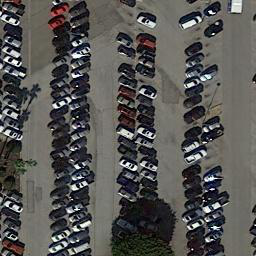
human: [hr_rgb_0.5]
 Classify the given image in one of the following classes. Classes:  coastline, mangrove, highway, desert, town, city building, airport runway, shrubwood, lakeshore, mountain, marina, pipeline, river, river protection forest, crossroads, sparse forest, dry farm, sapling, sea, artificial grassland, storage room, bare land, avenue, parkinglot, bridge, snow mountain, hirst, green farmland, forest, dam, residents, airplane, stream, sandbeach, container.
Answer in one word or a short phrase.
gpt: parkinglot